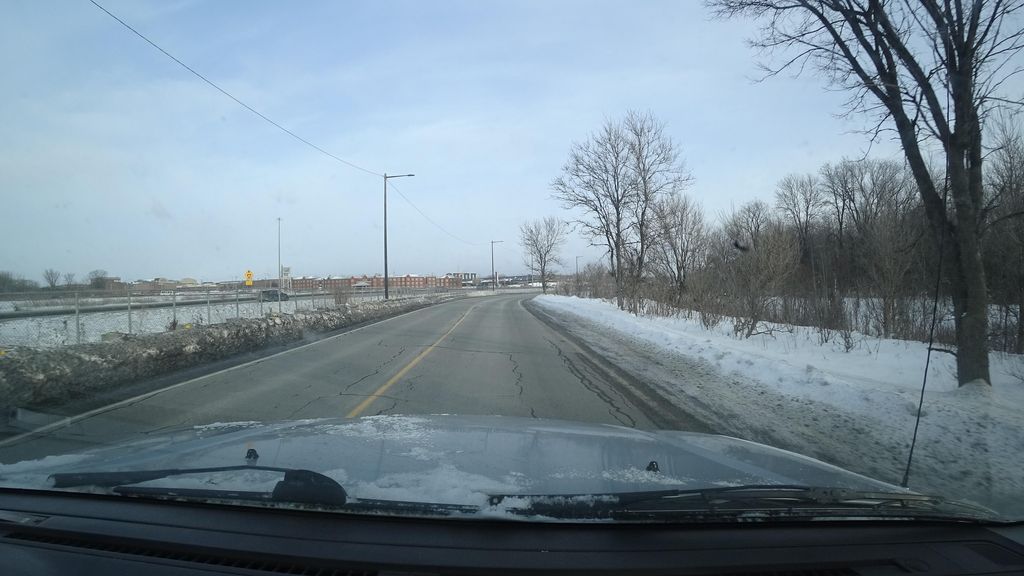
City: quebec_city